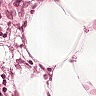
Metastatic tissue present: no